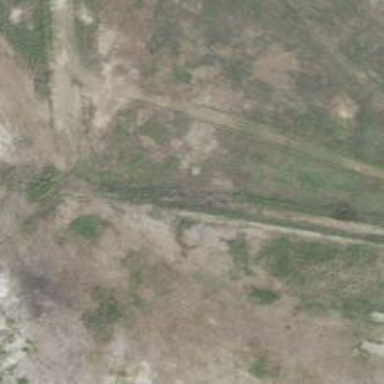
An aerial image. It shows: Disused railway siding.